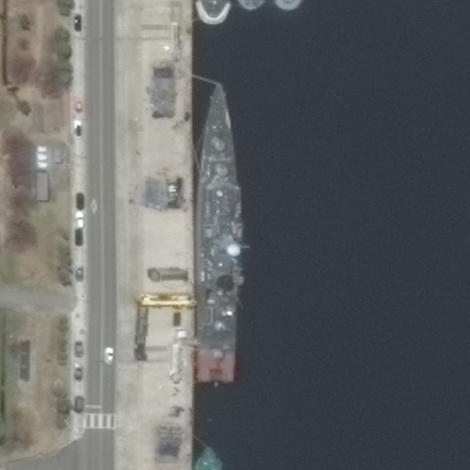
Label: cruiser